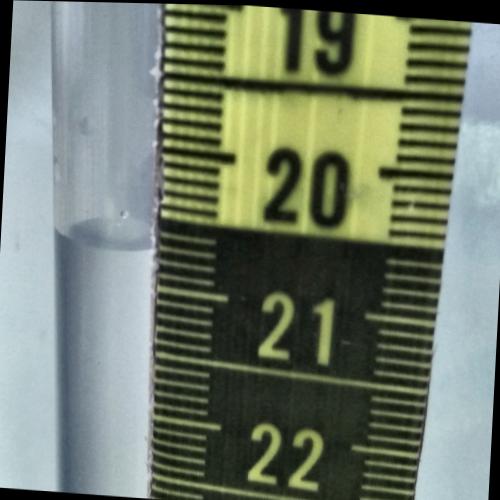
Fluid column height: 20.7 cm